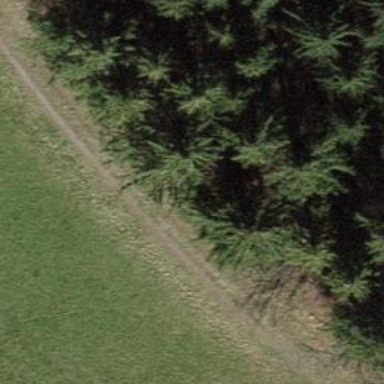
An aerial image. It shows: Track with grass surface categorized as grade4 tracktype.